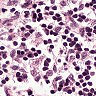
Metastatic tissue present: no